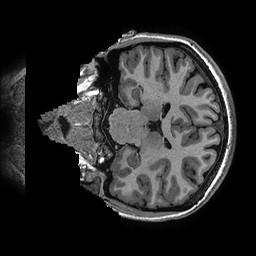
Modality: T1w
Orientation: coronal
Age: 28
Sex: female
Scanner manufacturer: ge
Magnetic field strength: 3 T
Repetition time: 0.00668 s
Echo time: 0.00294 s